Interaction volume radius: 5 \u00c5
Interaction volume height: 10 \u00c5
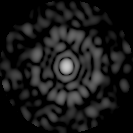
Disorder parameter: 0.8497